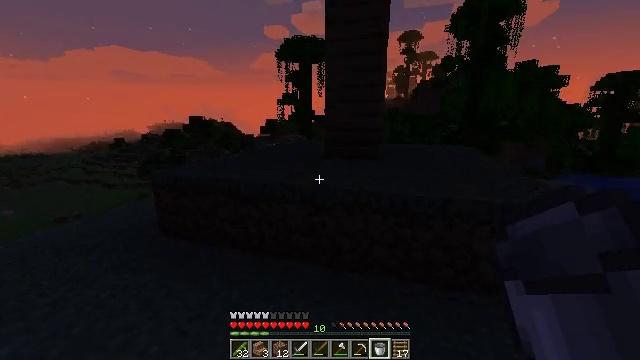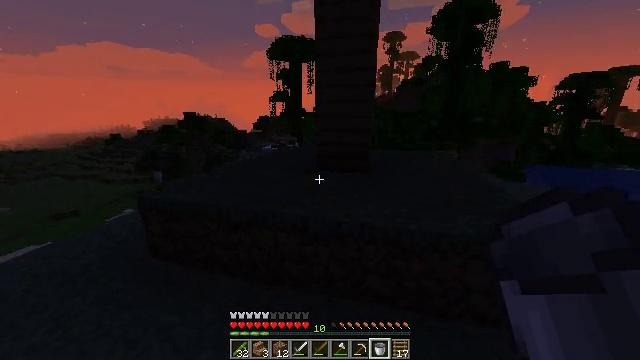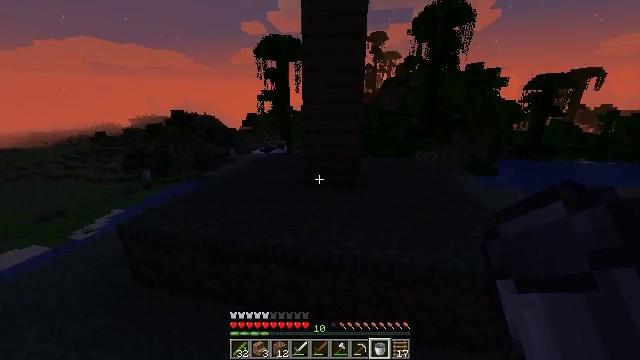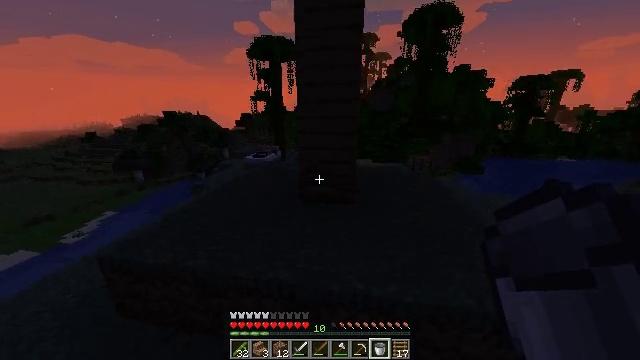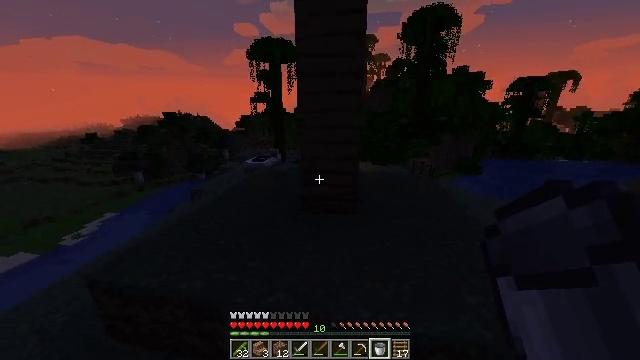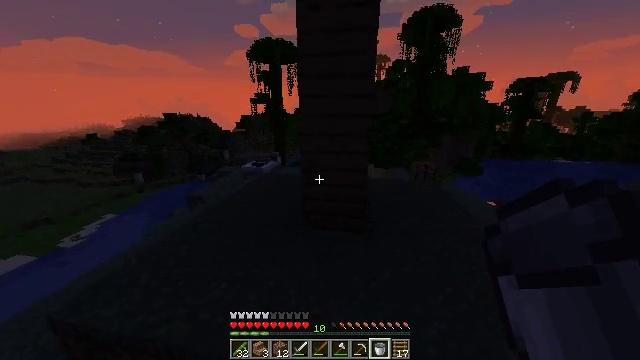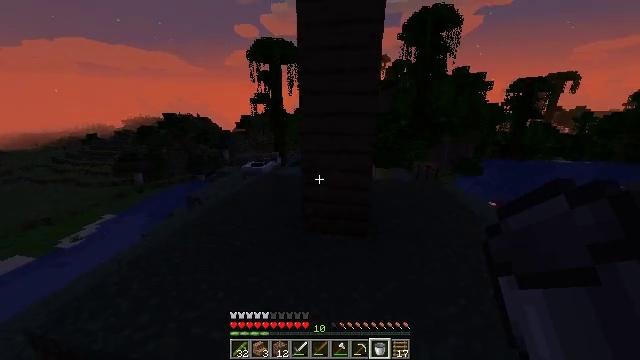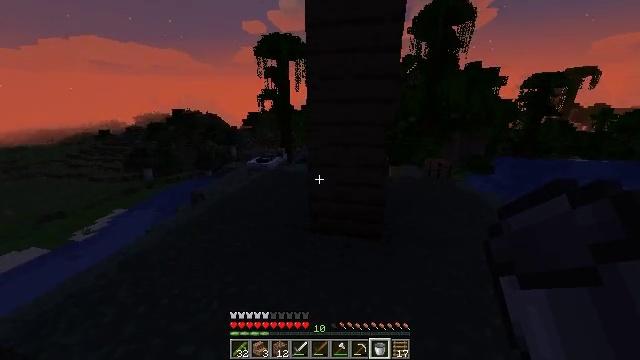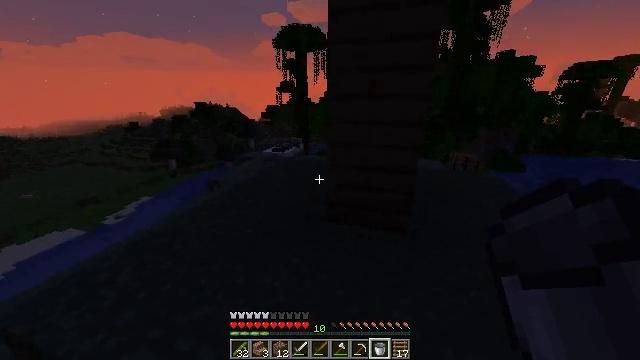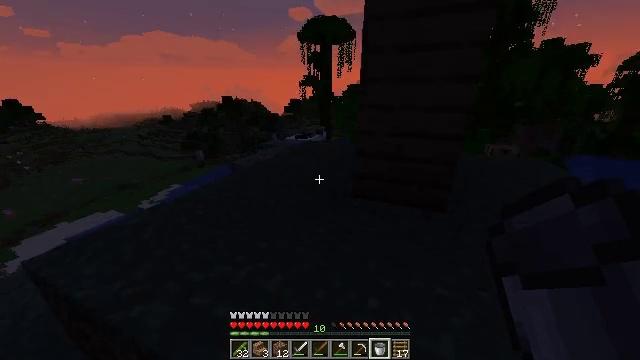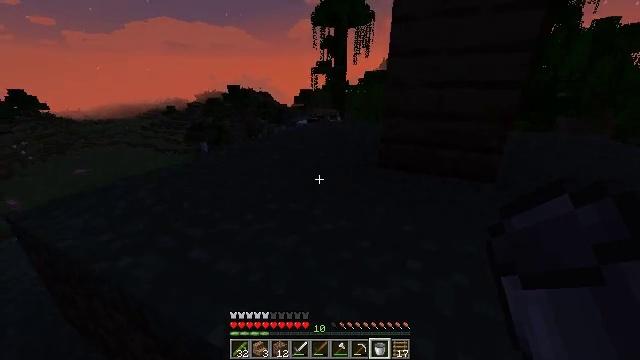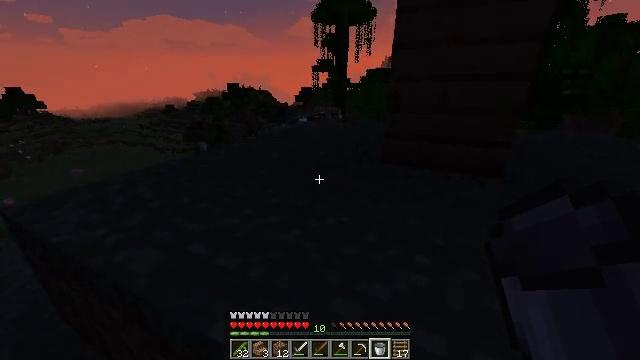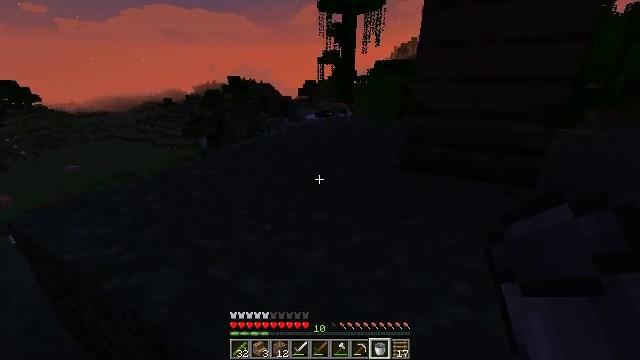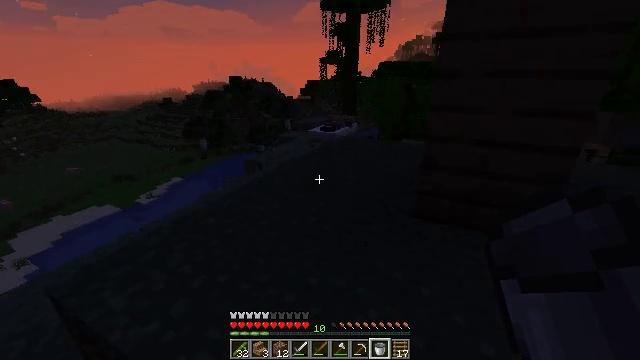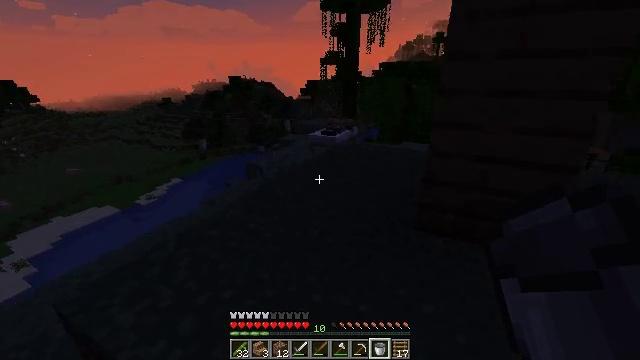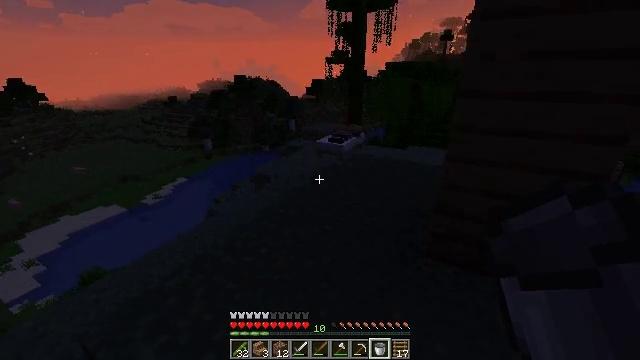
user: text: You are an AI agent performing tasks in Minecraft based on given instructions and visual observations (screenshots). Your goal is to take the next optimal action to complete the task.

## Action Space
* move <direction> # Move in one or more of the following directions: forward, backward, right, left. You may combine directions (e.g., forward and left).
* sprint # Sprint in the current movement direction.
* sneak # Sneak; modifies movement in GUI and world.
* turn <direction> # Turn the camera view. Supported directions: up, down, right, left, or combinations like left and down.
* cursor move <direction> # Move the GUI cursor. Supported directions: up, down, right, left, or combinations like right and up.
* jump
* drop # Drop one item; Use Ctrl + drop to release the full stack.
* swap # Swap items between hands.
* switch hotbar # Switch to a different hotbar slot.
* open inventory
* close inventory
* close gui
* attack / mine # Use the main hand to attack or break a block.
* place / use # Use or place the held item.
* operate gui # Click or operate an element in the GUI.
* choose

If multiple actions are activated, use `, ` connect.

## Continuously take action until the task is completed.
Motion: motion action
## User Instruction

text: Attack the jungle planks to collect them.
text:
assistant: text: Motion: move forward, sprint, turn right and down, jump
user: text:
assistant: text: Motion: move forward, sprint, turn right and down, jump
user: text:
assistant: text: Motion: move forward, turn right, jump
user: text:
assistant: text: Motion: move forward, jump
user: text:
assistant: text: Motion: move forward, jump
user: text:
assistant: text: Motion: move forward, jump
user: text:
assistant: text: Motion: move forward, turn left, jump
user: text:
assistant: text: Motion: move forward, turn left and down, jump
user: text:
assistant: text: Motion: move forward, sprint, turn left and down, jump
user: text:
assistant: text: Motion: move forward, sprint, turn left, jump
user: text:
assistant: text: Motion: move forward, sprint, jump
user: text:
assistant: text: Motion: move forward, sprint, turn left, jump
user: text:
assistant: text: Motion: move forward, jump
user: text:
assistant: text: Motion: move forward, jump
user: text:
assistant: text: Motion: move forward, turn left, jump
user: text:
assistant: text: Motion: move forward, jump
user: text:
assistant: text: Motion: move forward, jump
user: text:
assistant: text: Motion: move forward, jump
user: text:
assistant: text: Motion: move forward, jump
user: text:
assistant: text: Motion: move forward, sprint, jump
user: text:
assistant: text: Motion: move forward, sprint, turn right, jump
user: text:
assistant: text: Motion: move forward, sprint, turn right and down, jump
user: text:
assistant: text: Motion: move forward, sprint, turn right, jump
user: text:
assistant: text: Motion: move forward, turn right, jump
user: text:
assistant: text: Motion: move forward, jump
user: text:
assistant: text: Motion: move forward, jump
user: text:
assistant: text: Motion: move forward, jump
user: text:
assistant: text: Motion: move forward, jump
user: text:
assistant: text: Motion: move forward
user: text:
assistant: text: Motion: move forward